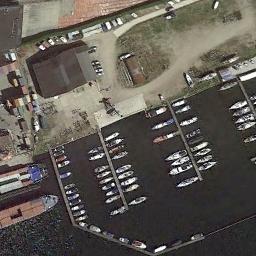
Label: harbor